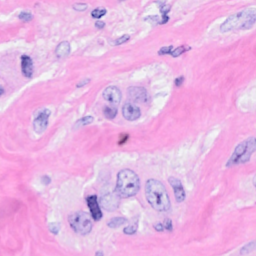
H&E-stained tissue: Breast